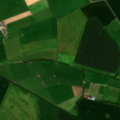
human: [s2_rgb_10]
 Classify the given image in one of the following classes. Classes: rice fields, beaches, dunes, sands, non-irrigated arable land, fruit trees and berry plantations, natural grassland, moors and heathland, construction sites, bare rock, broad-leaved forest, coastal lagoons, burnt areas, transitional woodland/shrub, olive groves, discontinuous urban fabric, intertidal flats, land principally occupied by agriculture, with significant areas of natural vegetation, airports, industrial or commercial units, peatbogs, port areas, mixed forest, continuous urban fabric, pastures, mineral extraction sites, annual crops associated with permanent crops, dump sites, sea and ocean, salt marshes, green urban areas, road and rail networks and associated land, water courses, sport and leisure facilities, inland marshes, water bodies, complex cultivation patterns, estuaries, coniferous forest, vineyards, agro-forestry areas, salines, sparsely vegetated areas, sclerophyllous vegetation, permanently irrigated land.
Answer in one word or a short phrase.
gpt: non-irrigated arable land, pastures